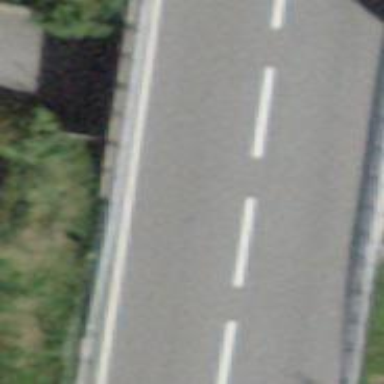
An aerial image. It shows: Asphalt bridge on trunk highway that is designated as motorroad.